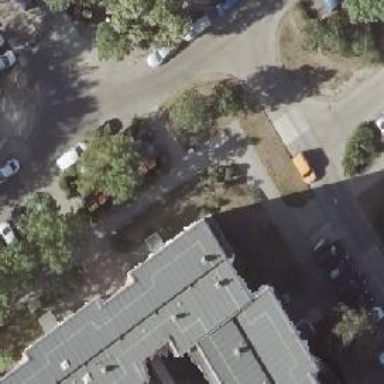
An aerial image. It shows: Residential building with flat roof. The roof is gray in color and made of tar paper.